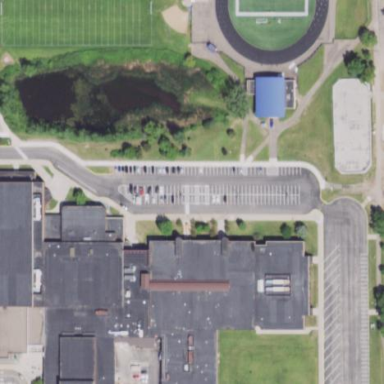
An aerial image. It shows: School building.